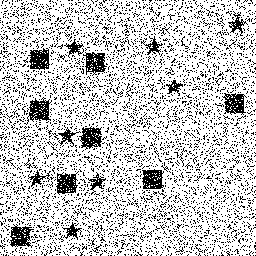
Squares: 8
Triangles: 0
Stars: 8
Total shapes: 16